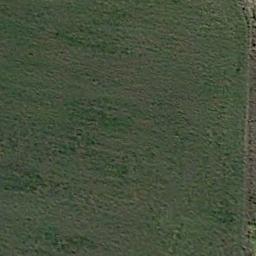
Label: meadow